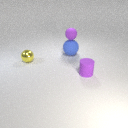
small purple rubber cylinder to the right of large blue rubber sphere